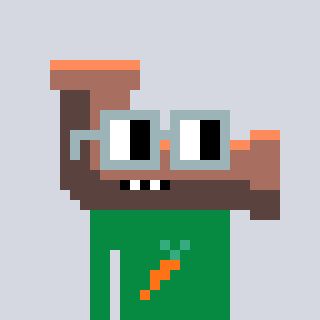
a pixel art character with square dark gray glasses, a pipe-shaped head and a green-colored body on a cool background